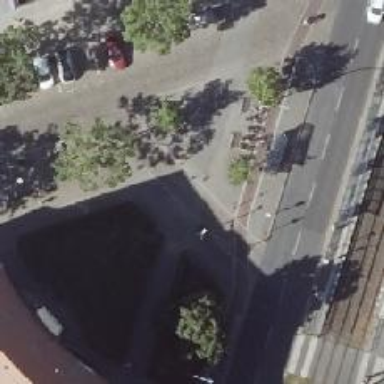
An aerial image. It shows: Sidewalk.